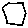
Label: hexagon